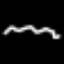
Label: squiggle